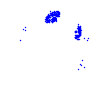
Particle: electron